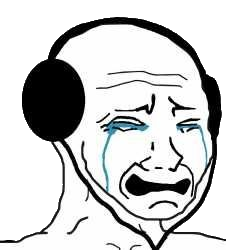
Label: 5_Crying_Wojak